Question: Using facebook php sdk version 4.0.9 & Graph API v2.0
Here is my application settings for publishing post.
My code is :
'''
$requestjojo = new FacebookRequest($session, 'POST', '/me/feed', array('message' => 'testing'));
$responsejojo = $requestjojo->execute();
// get response
$graphObjectjojo = $responsejojo->getGraphObject()->asArray();
// print Graph data
echo '<pre>' . print_r( $graphObjectjojo, 1 ) . '</pre>';
'''
This is not working for me, I want to know where's the bug.
Using 'echo '<a href="' . $helper->getLoginUrl(array('publish_stream')).'" target="_top">Login</a>';'
for login button, when login with Facebook, Facebook is not asking me for this extended permission(publish_stream) too.
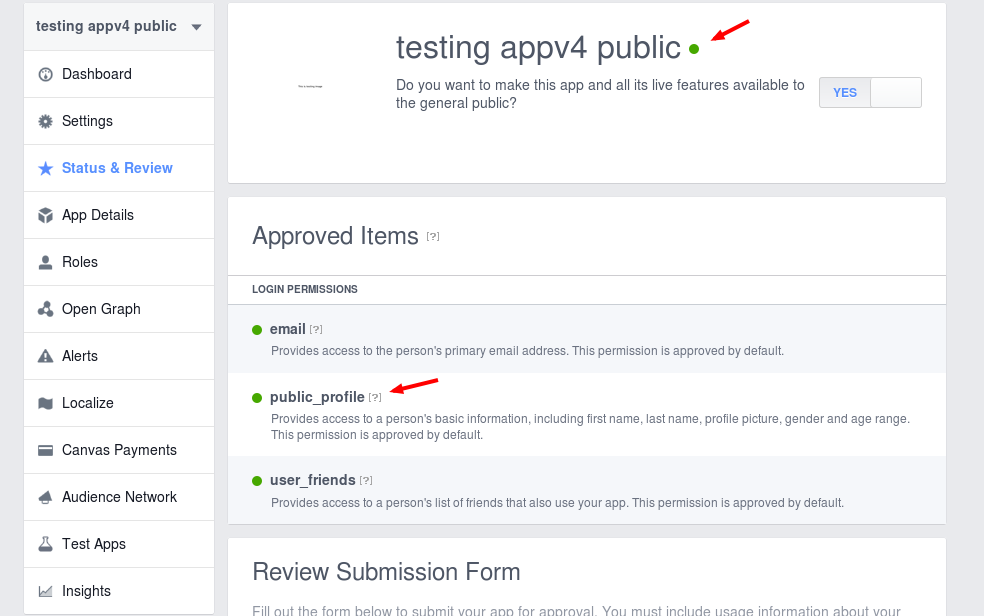
Answer: Finally, got the answer.
'''
The reason is that "publish_stream" is now deprecated; use "publish_actions" instead.
'''
From :
<URL>